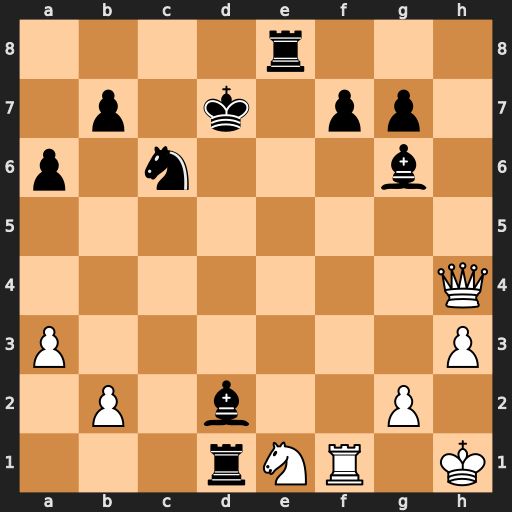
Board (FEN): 4r3/1p1k1pp1/p1n3b1/8/7Q/P6P/1P1b2P1/3rNR1K
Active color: w
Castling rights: -
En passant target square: -
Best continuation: Qg4+ Kc7 Qxd1